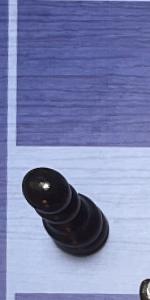
Label: Pawn_Black